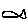
Label: fish